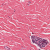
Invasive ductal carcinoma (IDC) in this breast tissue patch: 0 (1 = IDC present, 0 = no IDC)